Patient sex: F
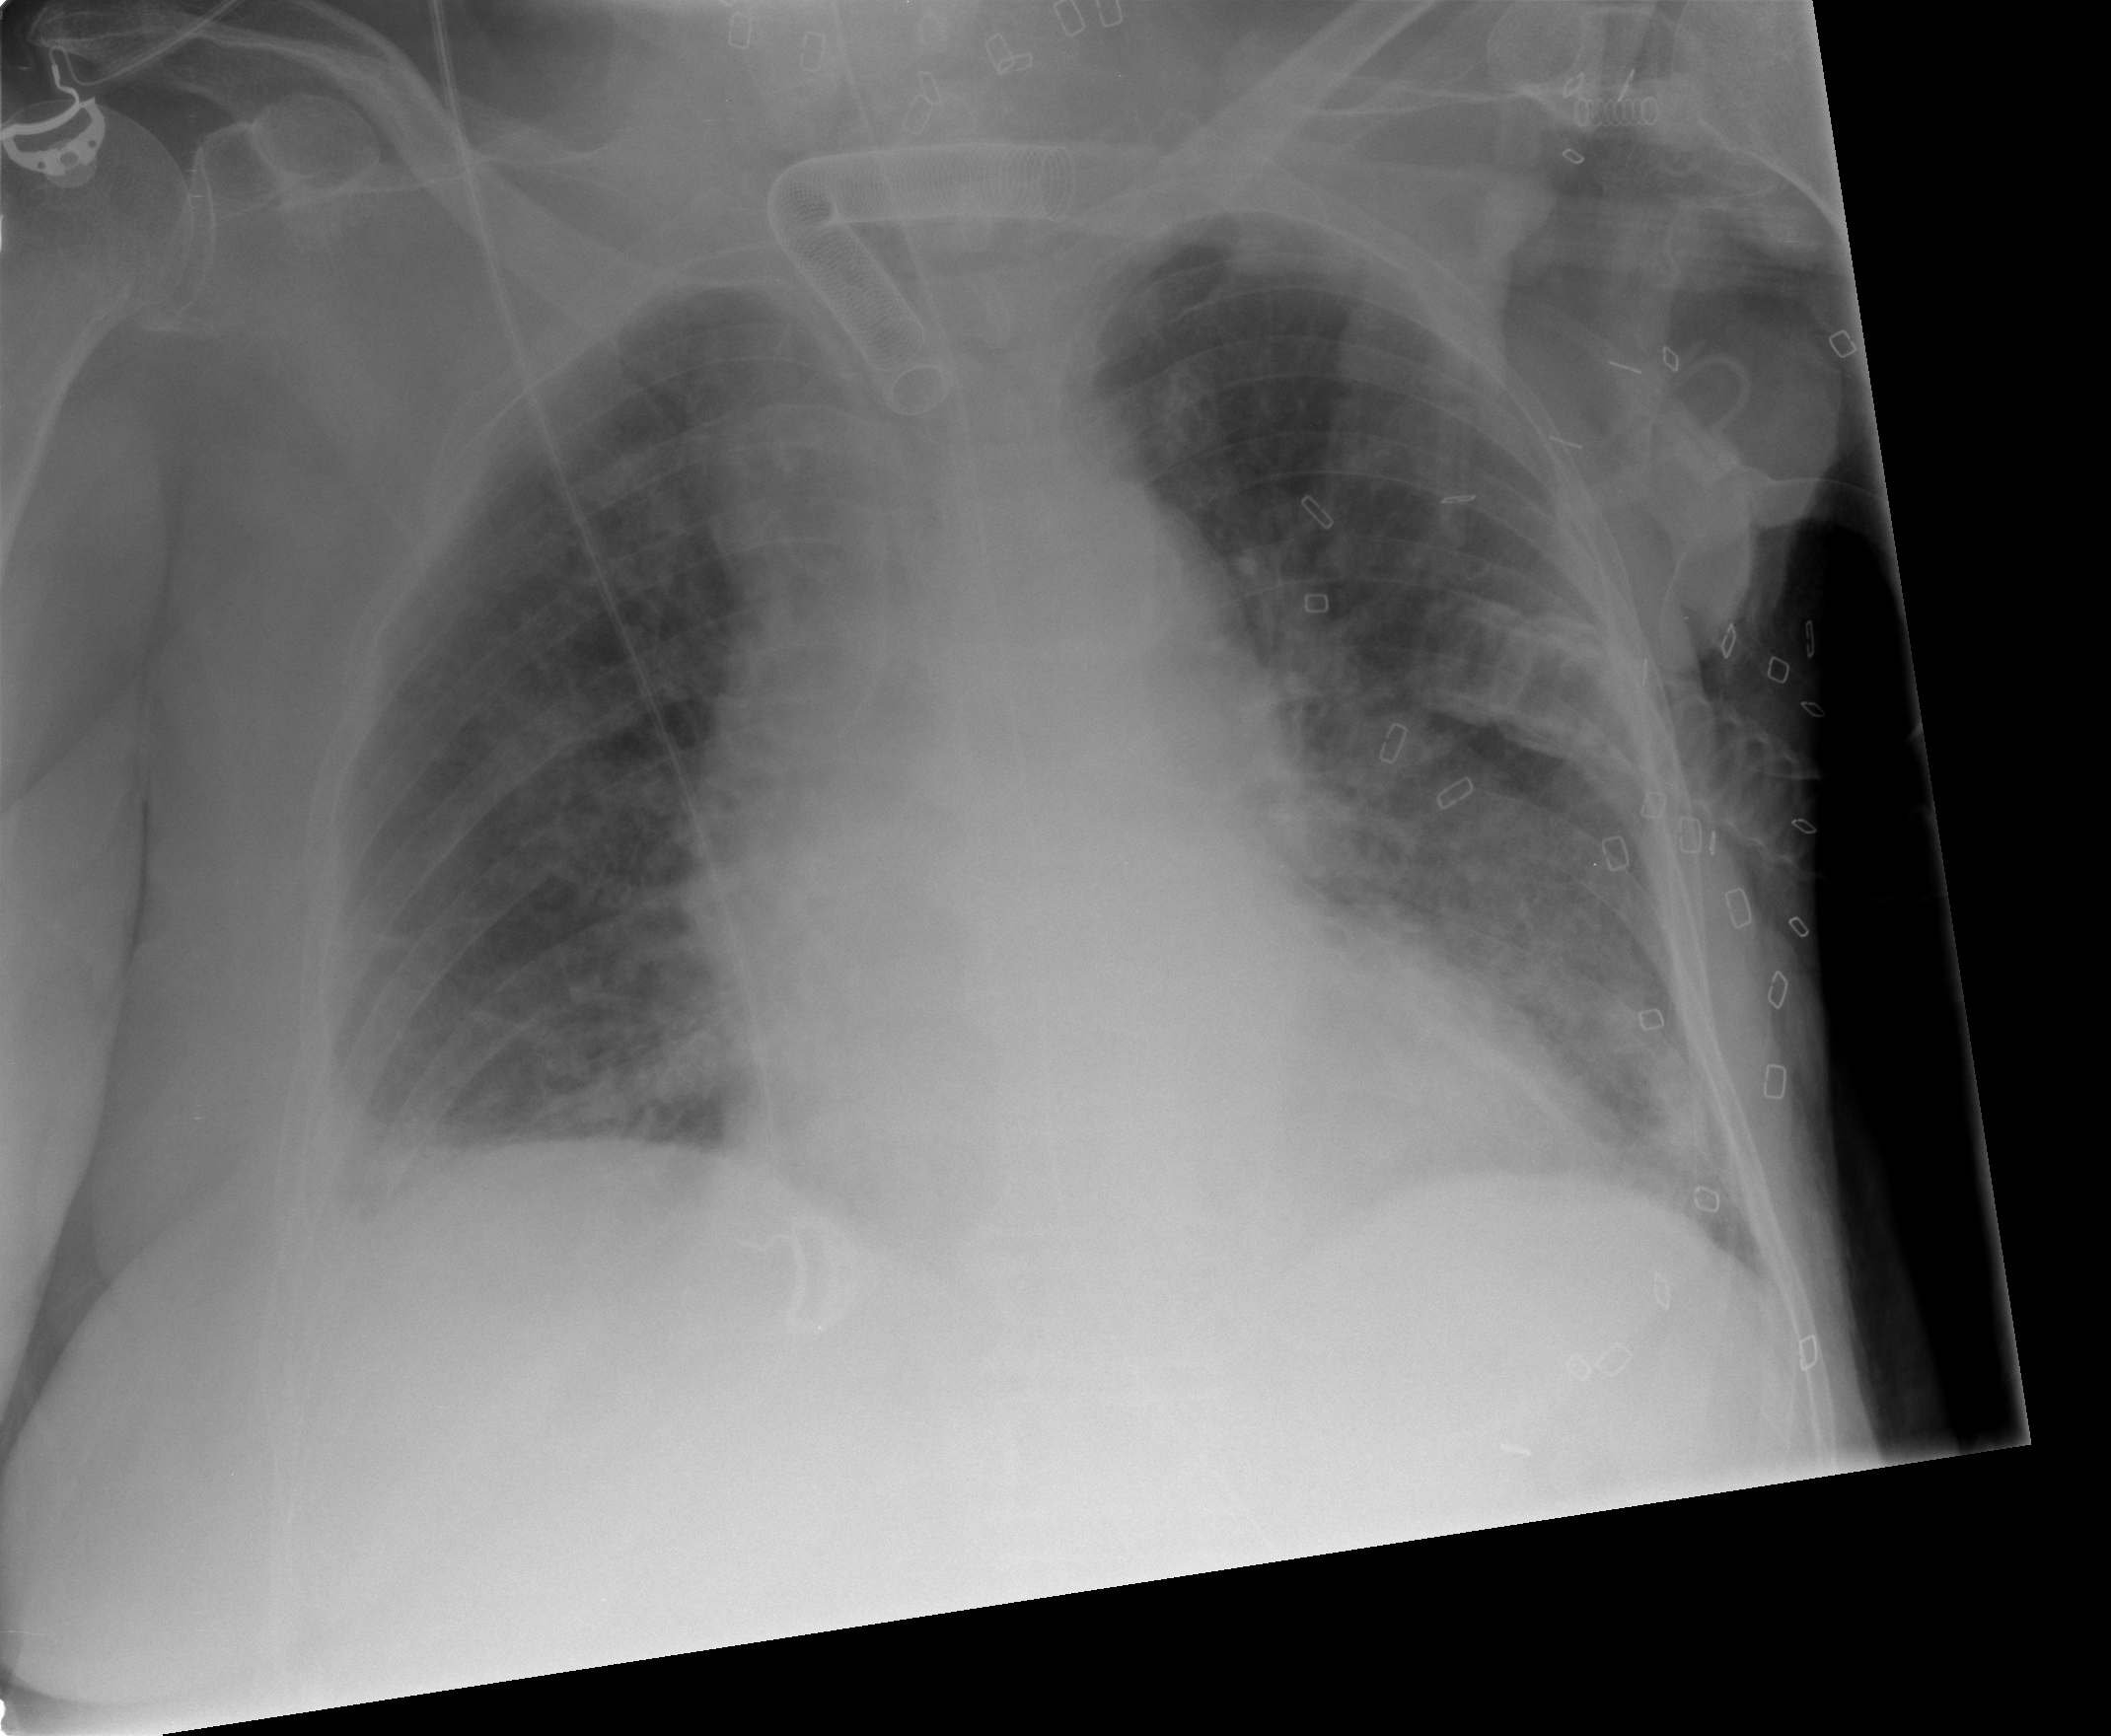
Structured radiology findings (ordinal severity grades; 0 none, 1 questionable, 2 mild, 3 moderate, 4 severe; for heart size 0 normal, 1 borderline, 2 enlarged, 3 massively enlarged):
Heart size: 2
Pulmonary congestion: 2
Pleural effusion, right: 2
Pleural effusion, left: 2
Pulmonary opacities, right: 2
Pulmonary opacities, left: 2
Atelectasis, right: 2
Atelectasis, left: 2